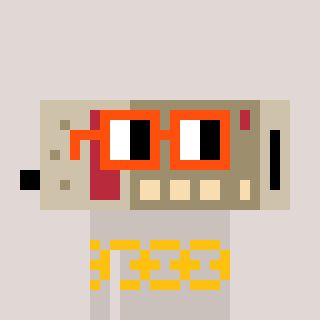
a pixel art character with square orange glasses, a cordless phone-shaped head and a foggrey-colored body on a warm background